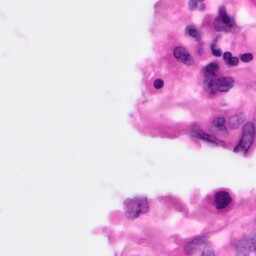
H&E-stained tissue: Pancreatic